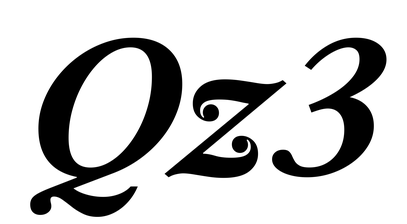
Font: LibreCaslonText-Italic_Bold_Italic